Echo time (TE): 2.2 ms
Repetition time (TR): 4.4 ms
Flip angle: 110 degrees
Bandwidth: 725 Hz
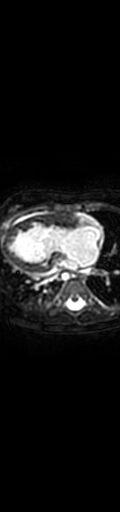
Patient age (years): 0
Disease severity: severe
Diagnoses: CommonAtrium|DORV|SingleVentricle
Cardiac structures present: LV (left ventricle), LA (left atrium), AO (aorta), PA (pulmonary artery), SVC (superior vena cava), IVC (inferior vena cava)
Structures absent: RV (right ventricle), RA (right atrium)